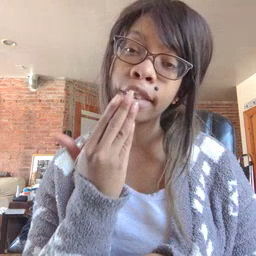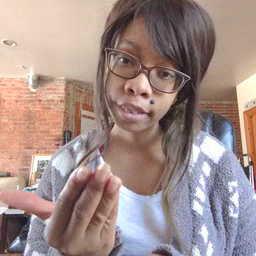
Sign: thankyou